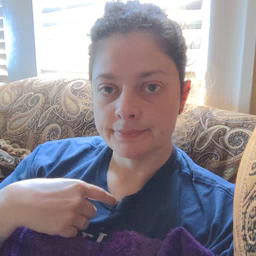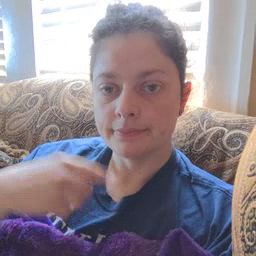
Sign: sun